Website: walmart
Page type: address-validator
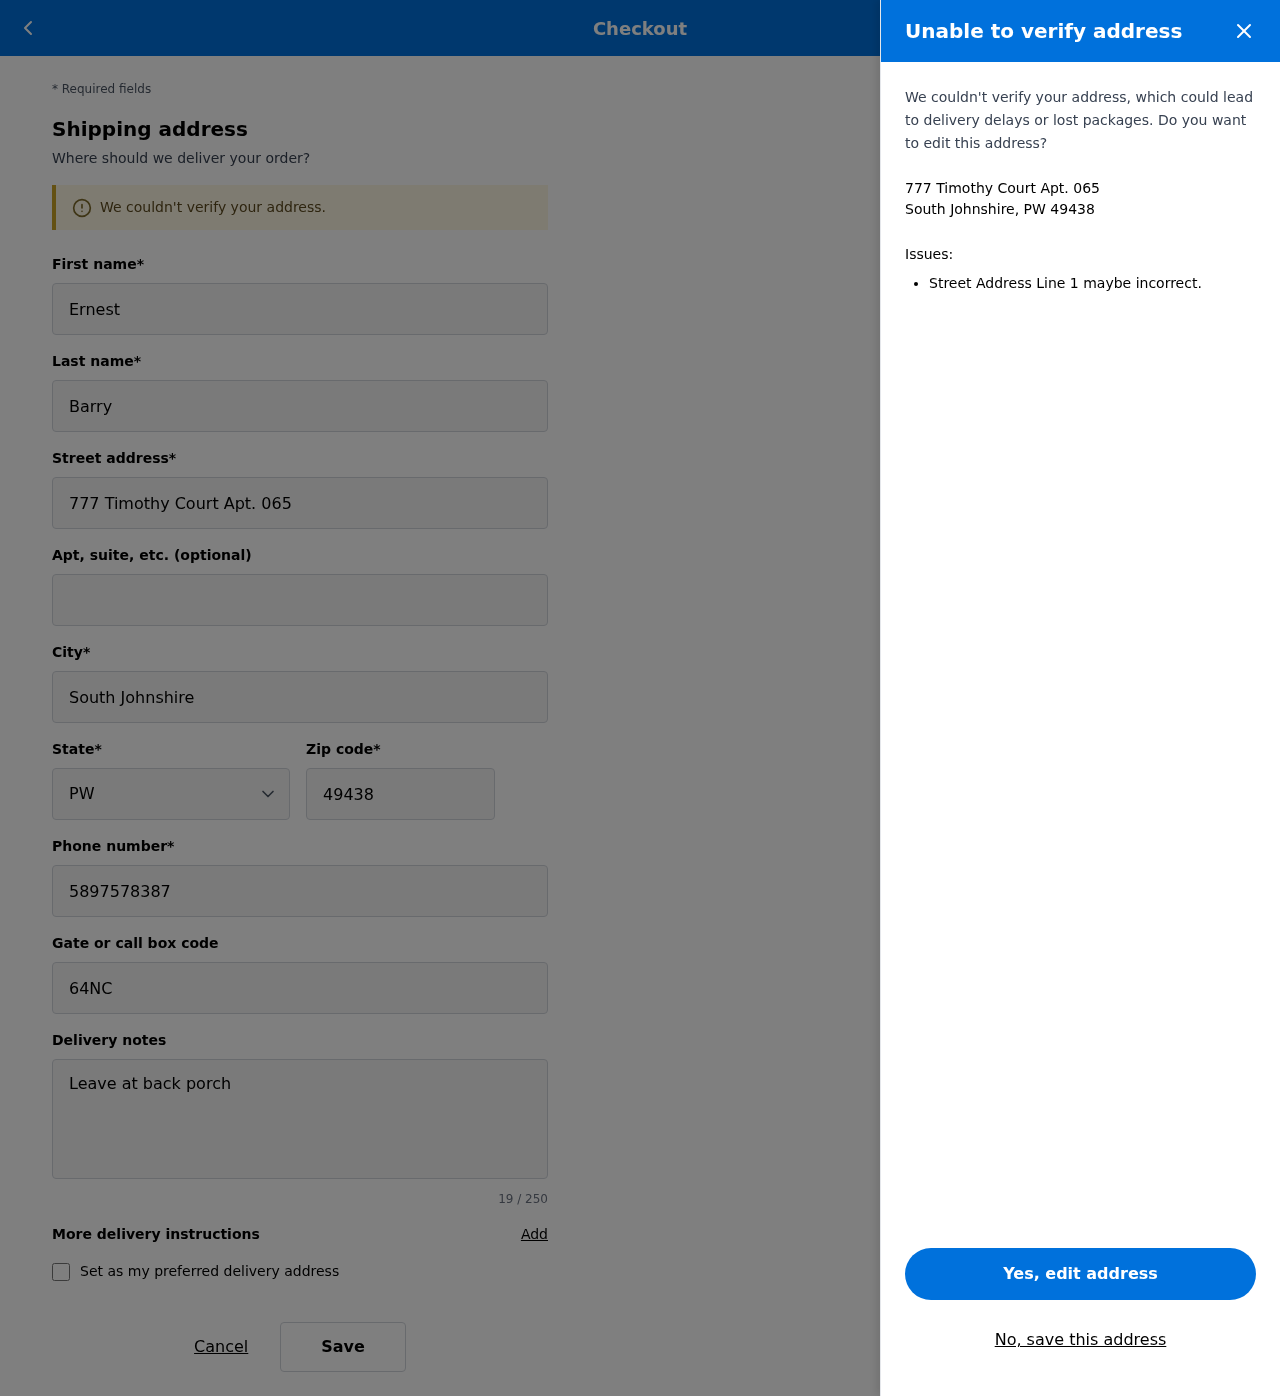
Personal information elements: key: PII_CITY_STATE_ZIP
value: South Johnshire, PW 49438
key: PII_DELIVERY_INSTRUCTIONS
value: Leave at back porch
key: PII_STATE_ABBR
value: PW
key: PII_STREET
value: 777 Timothy Court Apt. 065
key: PII_FIRSTNAME
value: Ernest
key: PII_LASTNAME
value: Barry
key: PII_CITY
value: South Johnshire
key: PII_POSTCODE
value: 49438
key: PII_PHONE
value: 5897578387
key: PII_SECURITY_CODE
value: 64NC